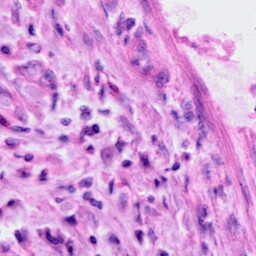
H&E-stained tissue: Cervix